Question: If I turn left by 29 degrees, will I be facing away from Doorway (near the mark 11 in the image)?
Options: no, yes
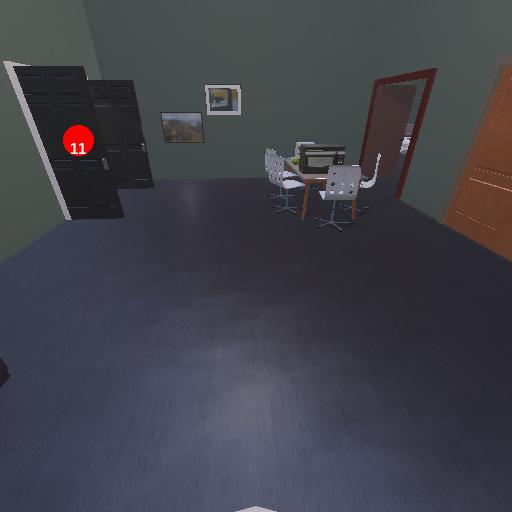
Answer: no